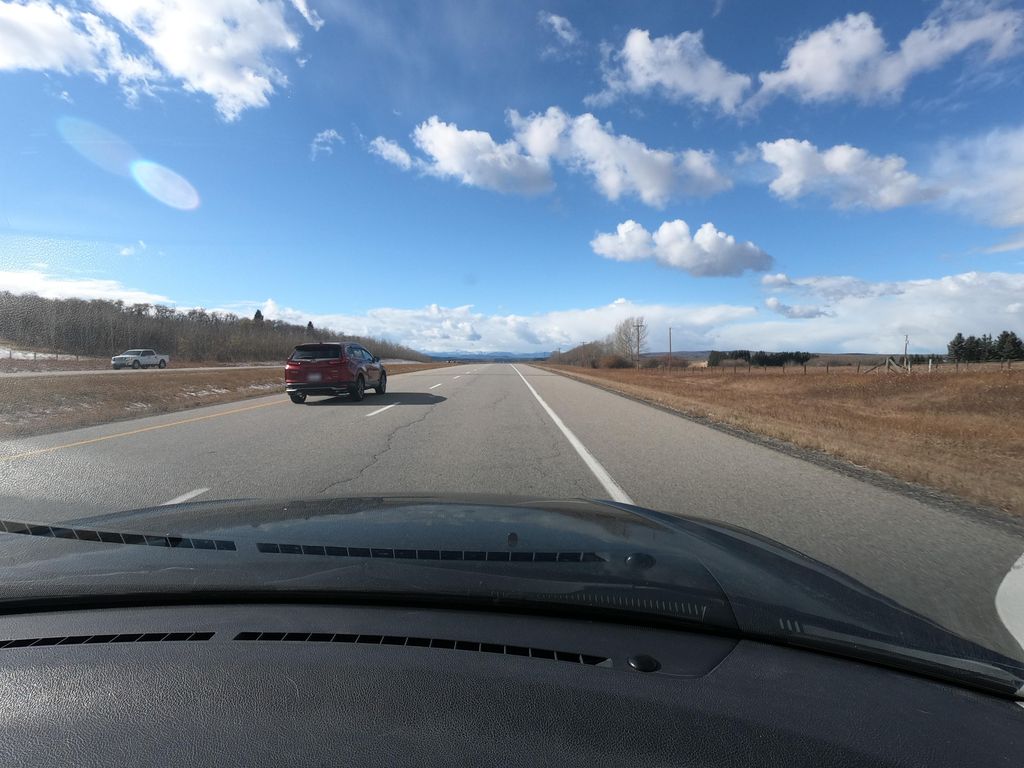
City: calgary